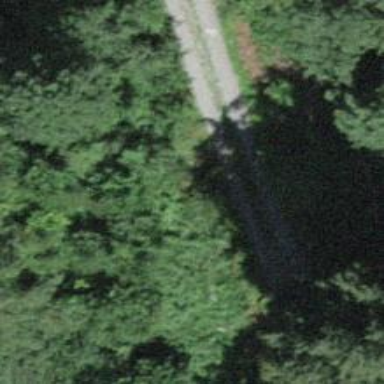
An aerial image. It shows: Track road with grade1 pebblestone surface.